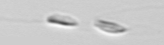
Label: Dinobryon